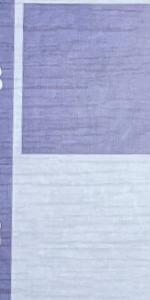
Label: Empty